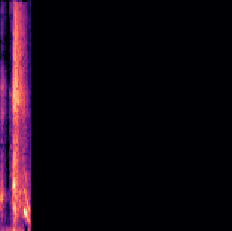
Sound class: Person sneeze